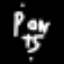
Label: pants